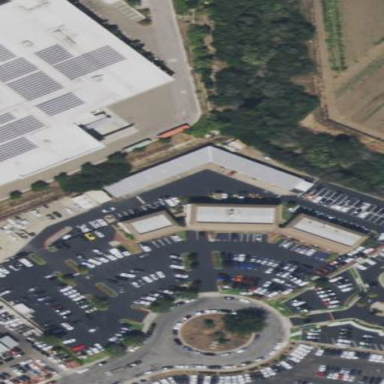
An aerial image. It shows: Car shop in retail area.